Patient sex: M
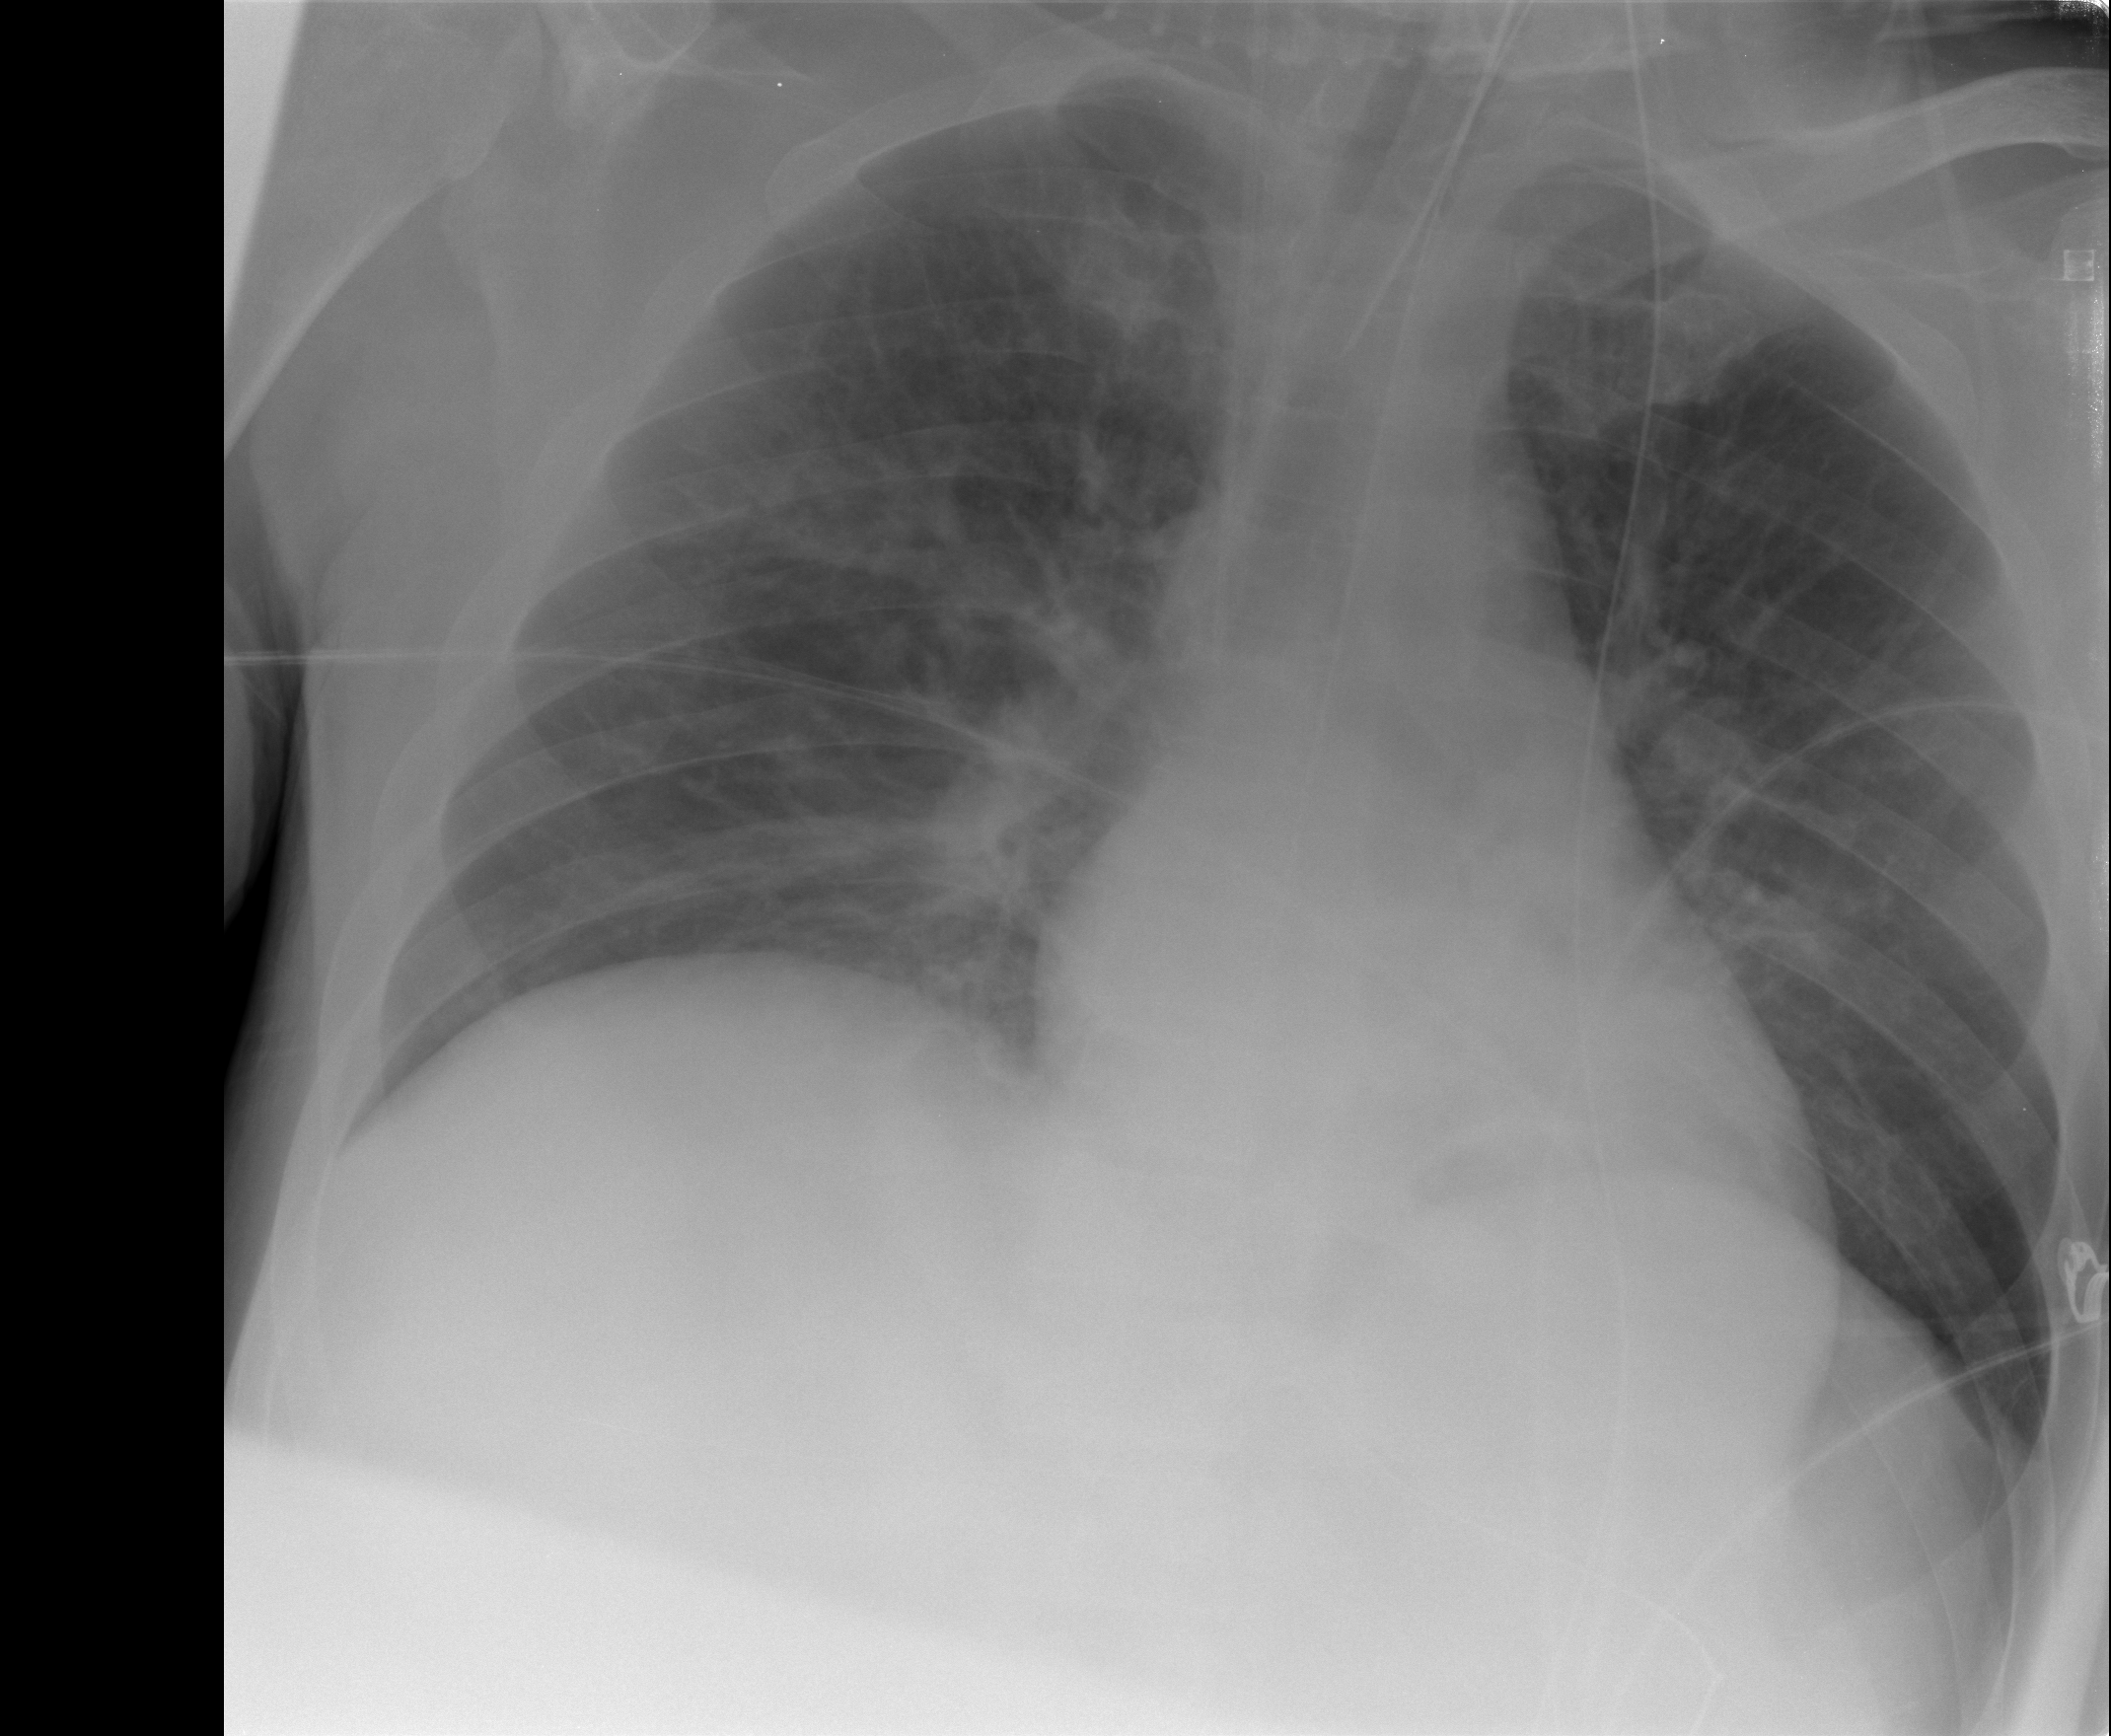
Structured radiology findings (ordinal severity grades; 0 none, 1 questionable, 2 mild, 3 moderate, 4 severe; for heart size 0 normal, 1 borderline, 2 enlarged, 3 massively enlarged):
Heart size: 0
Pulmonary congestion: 2
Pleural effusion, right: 0
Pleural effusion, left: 0
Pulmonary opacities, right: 2
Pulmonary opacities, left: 0
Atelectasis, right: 0
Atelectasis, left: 0